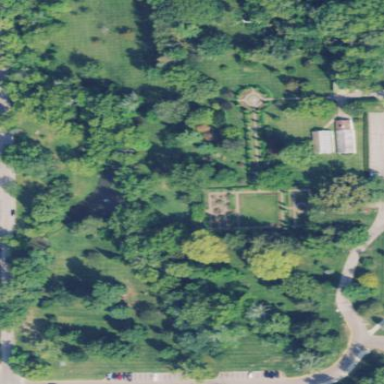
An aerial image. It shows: Park.